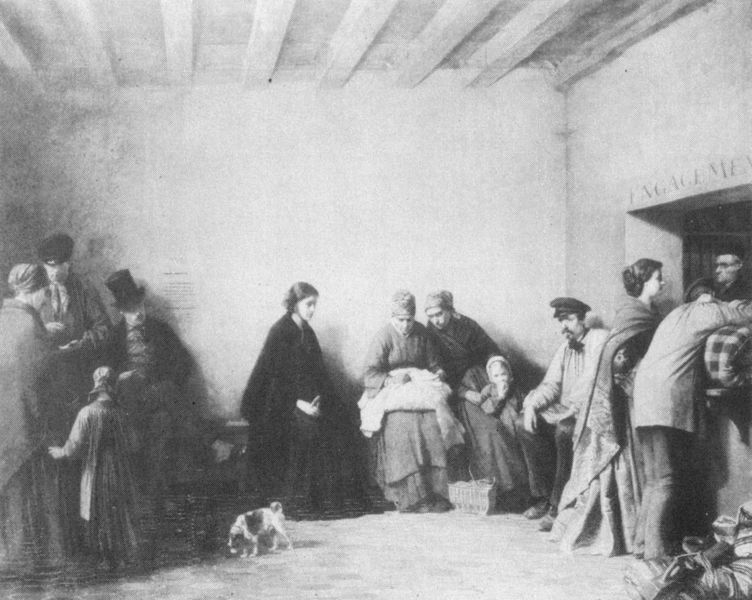
Titel: Le Mont de Piété
Künstler: Ferdinand Heilbuth
Standort: Dijon
Institution: Musée des Beaux-Arts
Schlagwörter: dunkel, gemälde, mann, schatten, umhang, weiß, frauen, menschen, mädchen, sitzen, fenster, frau, grau, hell, holz, hut, hüte, kariert, kleid, kleider, licht, männer, raum, schwarz, szene, tisch, tür, zeichnung, zimmer, hund, tier, tuch, haube, herren, rock, zylinder, alt, kappen, mütze, mützen, wand, arm, arme, falten, stehen, trauer, bild, gesten, herr, hände, boden, gewand, haare, interieur, kutte, mantel, stoff, stoffe, tücher, decke, innen, kind, mutter, personen, zilinder, kinder, apfel, hündchen, schrift, ecke, röcke, wartesaal, hosen, bündel, gepäck, russland, winter, baby, bank, arbeiter, frack, kopftuch, korb, balken, durchgang, warten, tor, foto, fotografie, karos, eingang, theke, proviantkorb, abschied, geld, schwarzweiss, radierung, stich, text, beschriftung, bahnhof, mäntel, hauben, holzdecke, beten, bänke, reise, kopftücher, menschengruppe, ausgang, kaufen, drinnen, reisende, turban, schalter, ausgabe, mäner, holzbalken, koffer, holzbalkendecke, gengre, zeichung, bahnwärter, alten, decken, wärter, balkendecke, deckenbalken, zeug, schaffner, kleod, türsturz, schlafsack, wartehalle, image, flüchlinge, fahrkarte, reisekorb, warteraum, wartezimmer, engagement